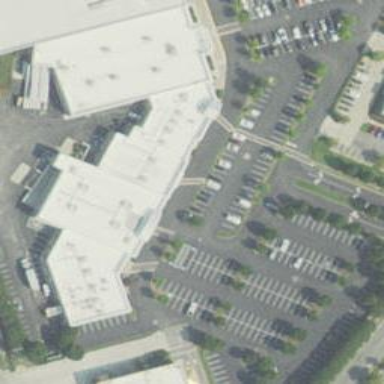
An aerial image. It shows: Parking area.